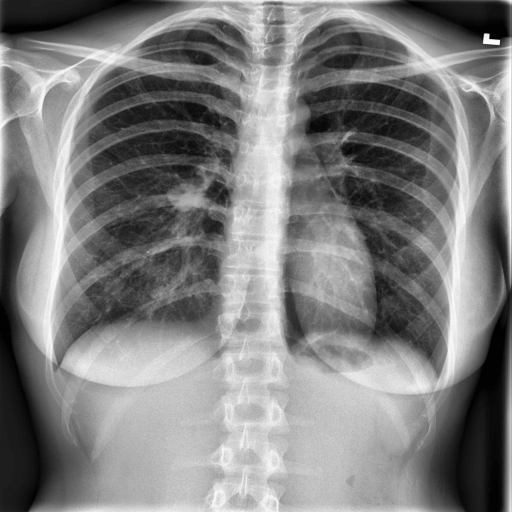
Finding: NORMAL